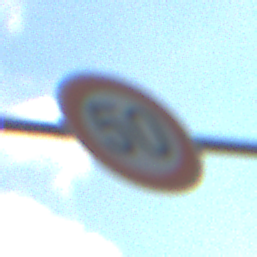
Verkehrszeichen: Geschwindigkeit50
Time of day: SunriseSunset
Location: Outdoor (RoadRail)
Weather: PartlyCloudy
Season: NotSpecified
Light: Natural